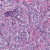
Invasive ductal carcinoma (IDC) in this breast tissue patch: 1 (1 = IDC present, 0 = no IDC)